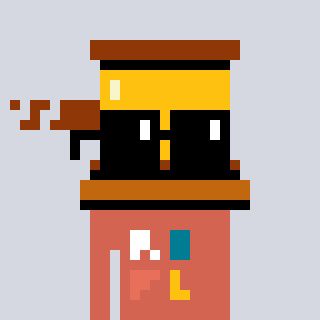
a pixel art character with square black sunglasses, a gavel-shaped head and a peachy-colored body on a cool background